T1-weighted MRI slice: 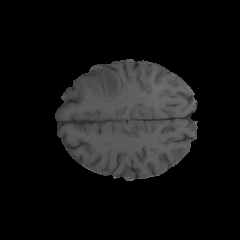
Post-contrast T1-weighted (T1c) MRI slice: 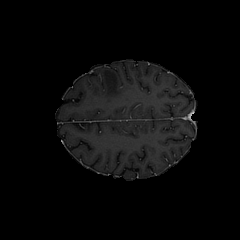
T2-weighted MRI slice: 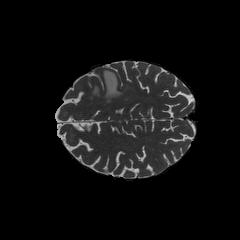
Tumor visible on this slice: yes